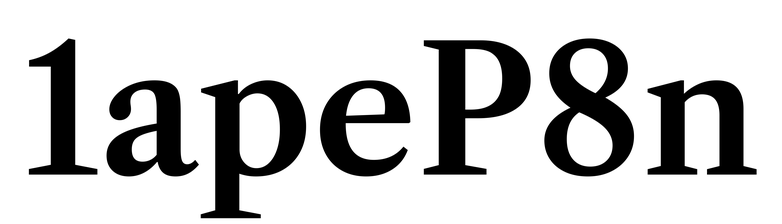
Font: LibreCaslonText_SemiBold